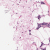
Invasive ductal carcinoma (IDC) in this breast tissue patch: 1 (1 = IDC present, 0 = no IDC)